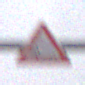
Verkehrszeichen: SplittSchotter
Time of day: Midday
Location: Outdoor (RoadRail)
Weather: Overcast
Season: NotSpecified
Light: Natural